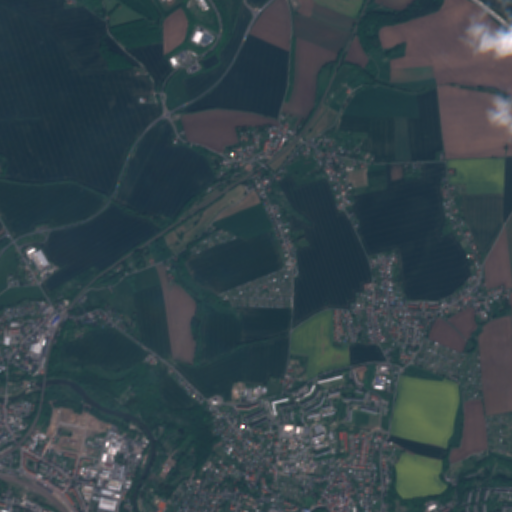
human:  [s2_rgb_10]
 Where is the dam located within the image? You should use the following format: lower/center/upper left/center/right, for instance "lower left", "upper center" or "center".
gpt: The dam is located in the lower right of the image.
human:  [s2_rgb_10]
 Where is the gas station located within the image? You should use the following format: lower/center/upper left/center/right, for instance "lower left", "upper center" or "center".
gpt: The gas station is located in the lower center of the image.
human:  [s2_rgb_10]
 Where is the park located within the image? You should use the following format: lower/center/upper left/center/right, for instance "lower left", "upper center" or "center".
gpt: The park is located in the lower left of the image.
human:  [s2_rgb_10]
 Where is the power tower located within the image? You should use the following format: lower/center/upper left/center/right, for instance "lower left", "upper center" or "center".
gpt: The power tower is located in the upper left of the image.
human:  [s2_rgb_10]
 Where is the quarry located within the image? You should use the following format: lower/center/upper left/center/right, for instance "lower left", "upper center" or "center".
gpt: There is no quarry in the image.